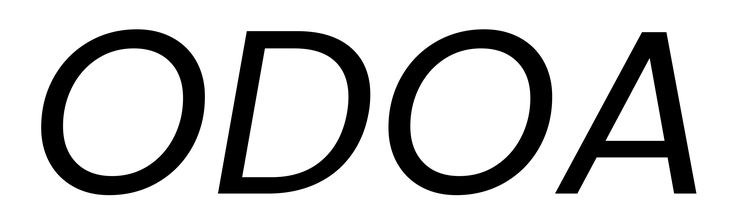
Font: Poppins-Italic